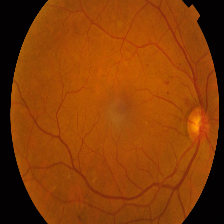
Diabetic retinopathy grade: Proliferative DR